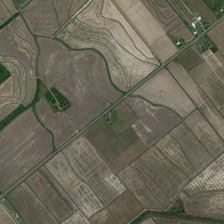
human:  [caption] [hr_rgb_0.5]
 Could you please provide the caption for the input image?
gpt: there is a lot of wheat in this field .

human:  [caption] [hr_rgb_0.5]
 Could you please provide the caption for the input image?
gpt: there is a lot of wheat in this field .

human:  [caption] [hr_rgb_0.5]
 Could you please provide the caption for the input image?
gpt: a lot of farmland has been planted on the land .

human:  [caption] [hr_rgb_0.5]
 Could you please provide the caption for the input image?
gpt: a lot of farmland has been planted on the land .

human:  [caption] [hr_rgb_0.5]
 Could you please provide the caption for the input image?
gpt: a lot of farmland has been planted on the land .